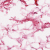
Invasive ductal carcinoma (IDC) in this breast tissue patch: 0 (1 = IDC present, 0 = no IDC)